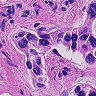
Metastatic tissue present: yes